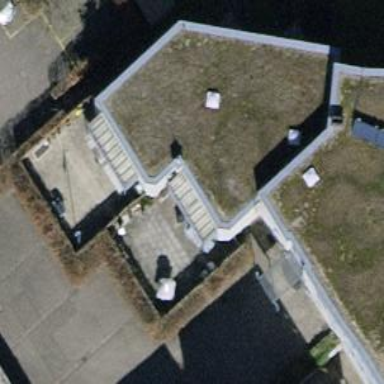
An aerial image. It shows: School building.